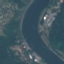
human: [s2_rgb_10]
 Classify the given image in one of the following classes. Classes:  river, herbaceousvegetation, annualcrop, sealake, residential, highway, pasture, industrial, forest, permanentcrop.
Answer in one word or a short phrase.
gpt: River